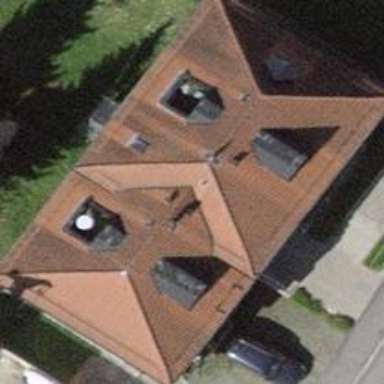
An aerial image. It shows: Building with hipped roof shape.